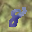
Label: 8